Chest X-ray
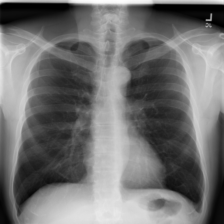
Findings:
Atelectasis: negative
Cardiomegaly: negative
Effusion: negative
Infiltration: negative
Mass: negative
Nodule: negative
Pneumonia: negative
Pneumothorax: negative
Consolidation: negative
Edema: negative
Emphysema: negative
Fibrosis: negative
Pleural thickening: negative
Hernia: negative